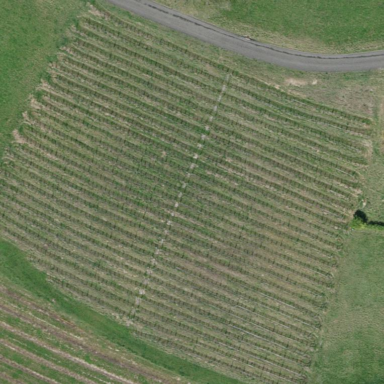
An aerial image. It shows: Vineyard.